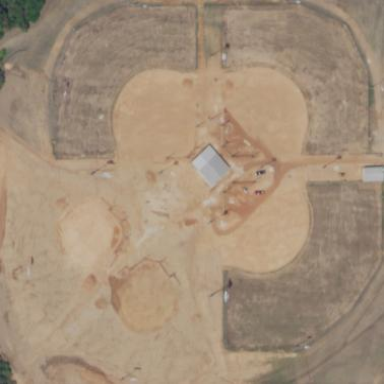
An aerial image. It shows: Sports centre dedicated to baseball and softball activities.